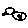
Label: bird